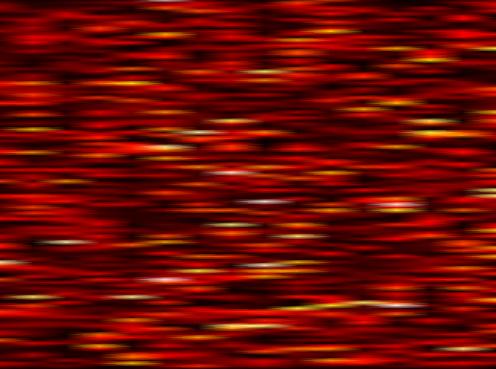
Label: UFMC